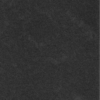
Label: dusty